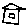
Label: house